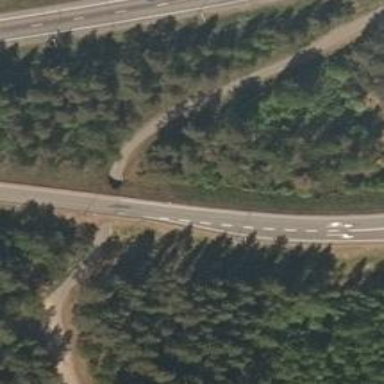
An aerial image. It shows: Asphalt trunk link highway that is part of motorroad.